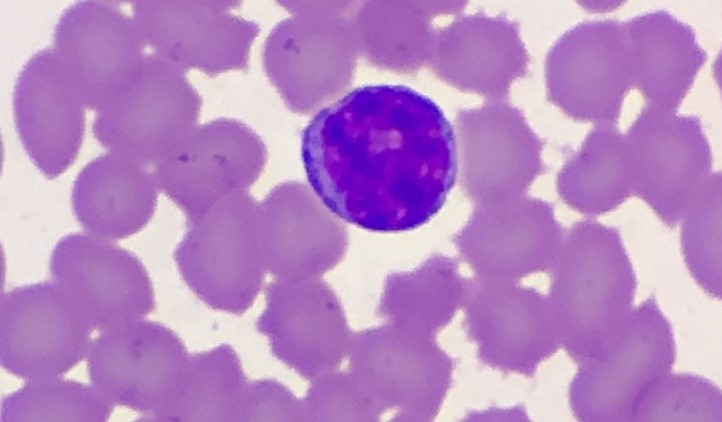
White blood cell type: Lymphocyte